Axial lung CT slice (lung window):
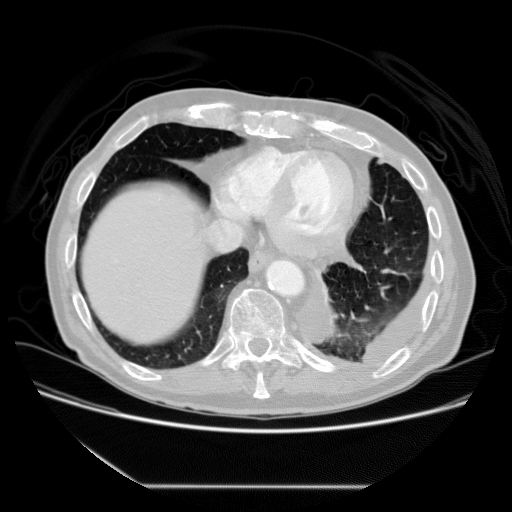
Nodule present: no